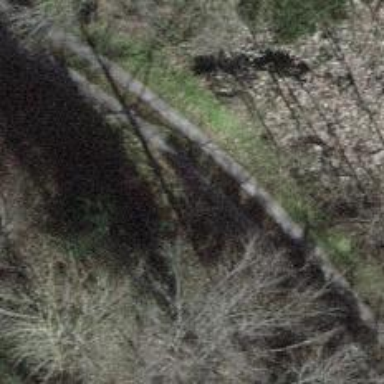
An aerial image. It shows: Well-maintained track road of grade 1.